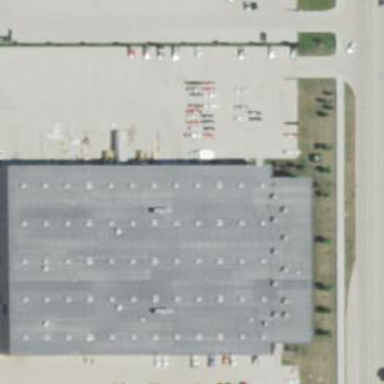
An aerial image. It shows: Warehouse building.